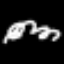
Label: squiggle